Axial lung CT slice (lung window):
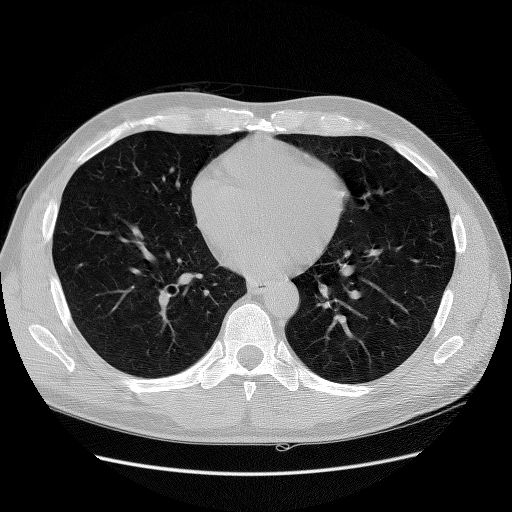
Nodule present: no